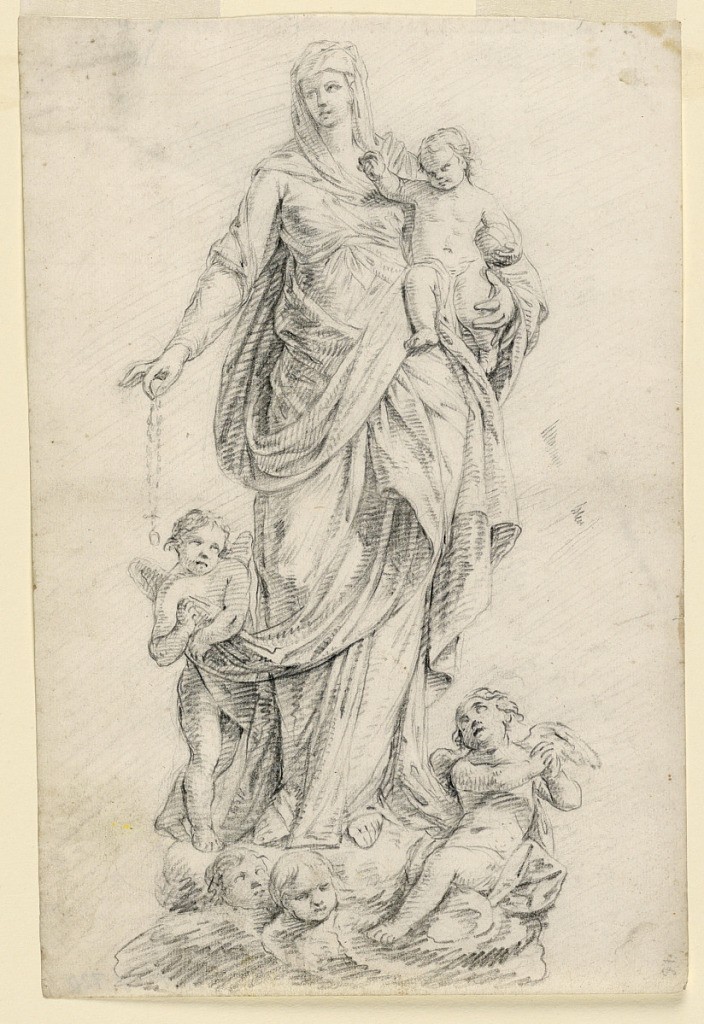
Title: Sheet 15 of a Drawing Book, Group of the Madonna of the Rosary
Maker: Carlo Maria Giudici, Italian, 1723 - 1804
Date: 1780–1800
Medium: Black chalk on paper
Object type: Drawing
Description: Vertical rectangle. Figure of the Virgin is shown from the front, standing and carrying the Christ child with her left arm and the rosary with the lowered right hand. An angel holds one side of her coat, another sits upon it. Two cherubim are at the base, which has the shape of clouds. Verso: the forepart of a left foot is sketched horizontally.